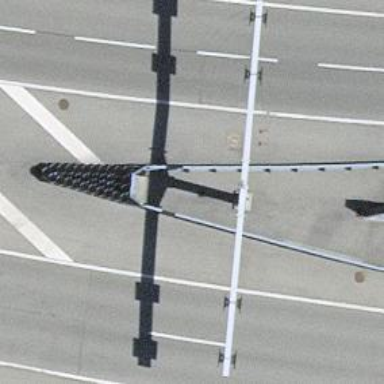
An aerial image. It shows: Guard rail as barrier.